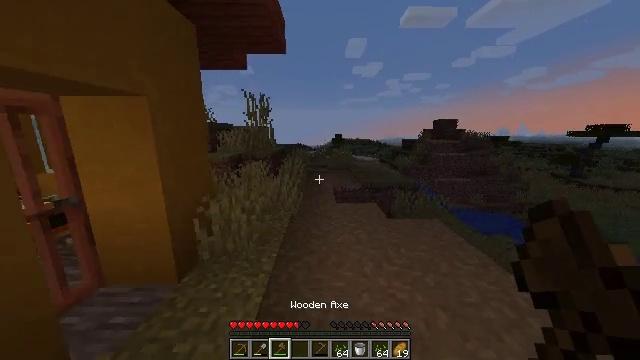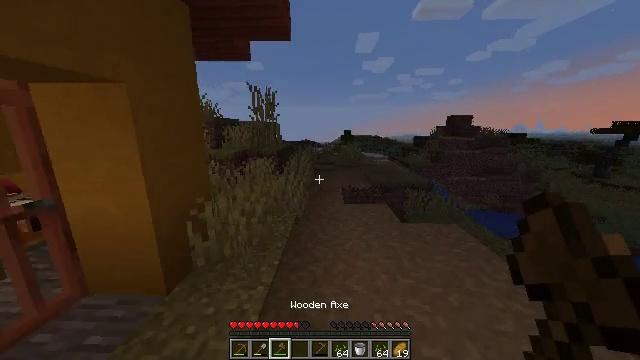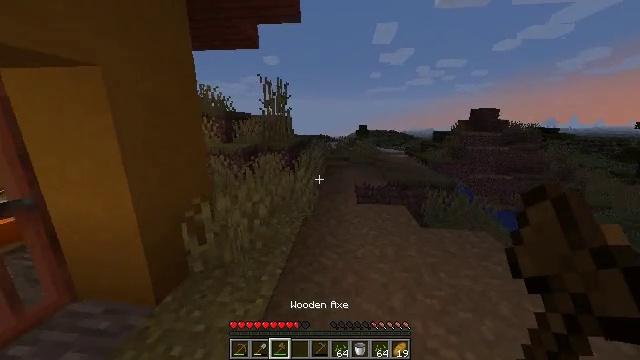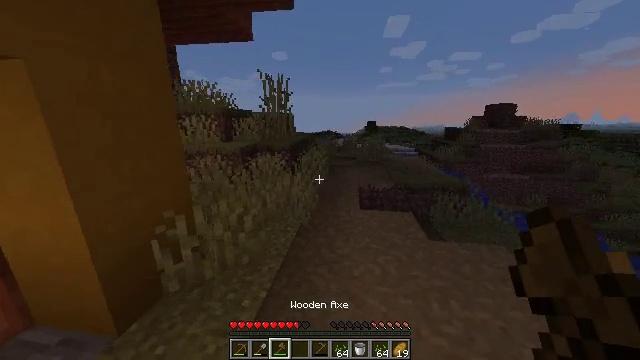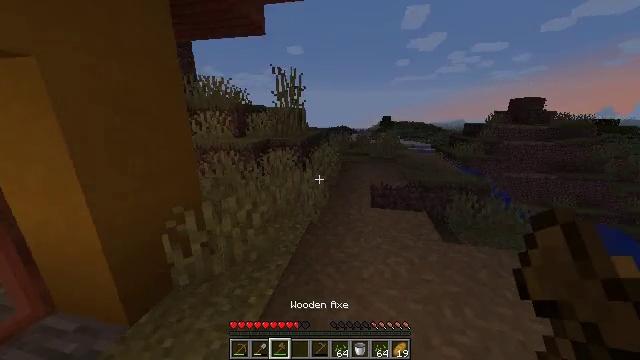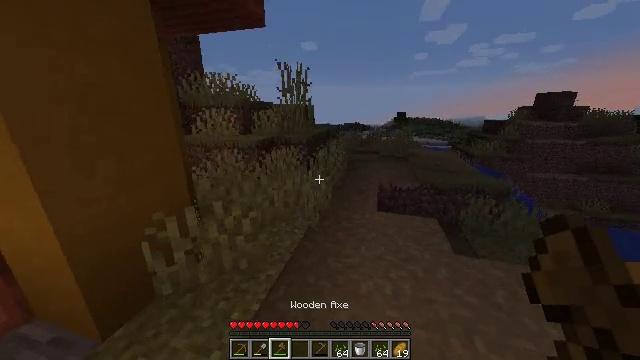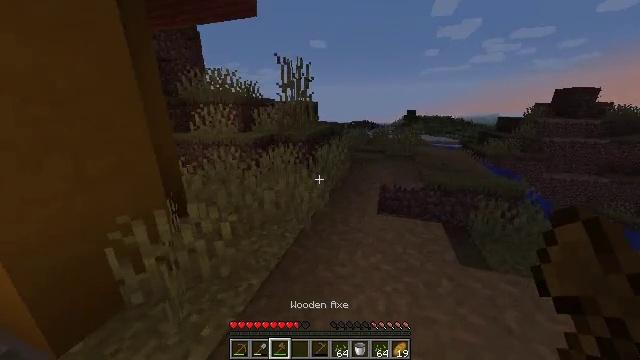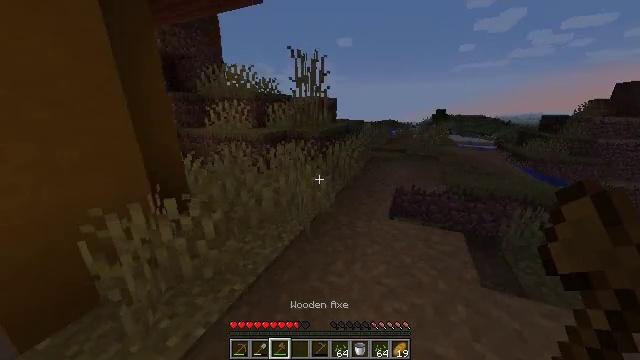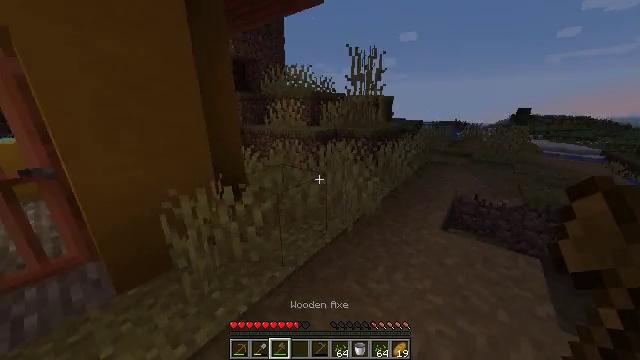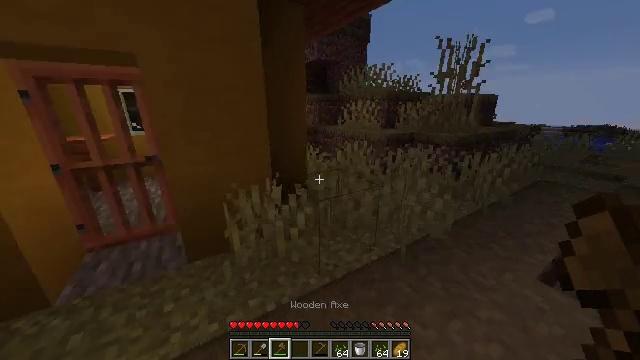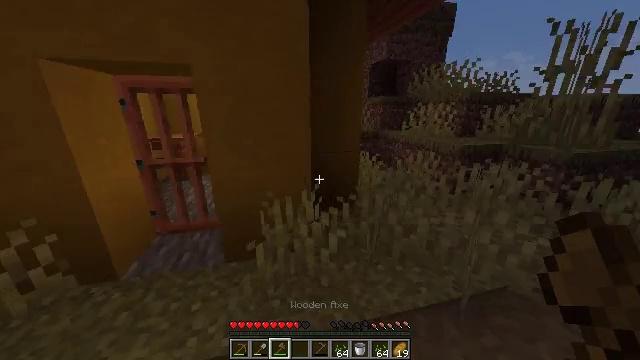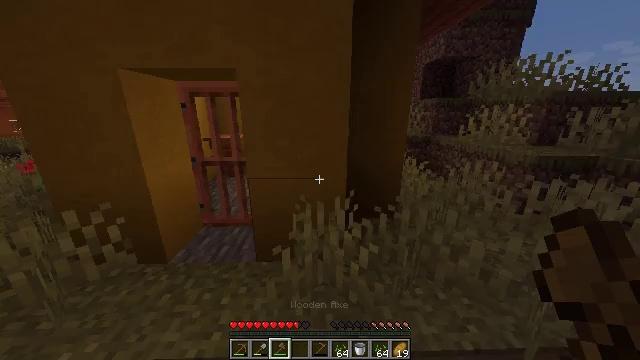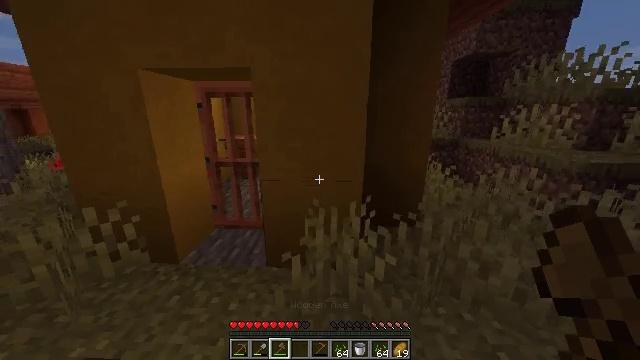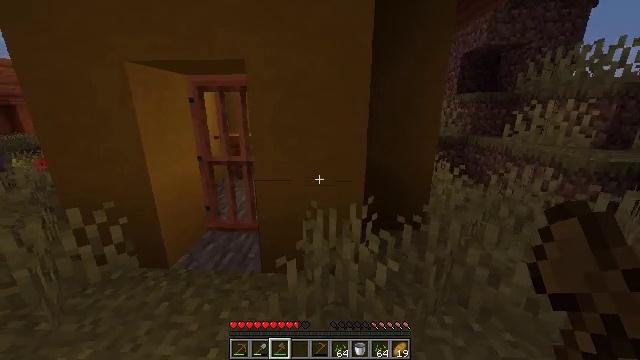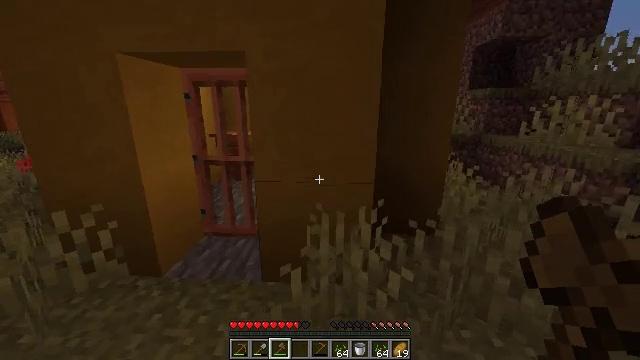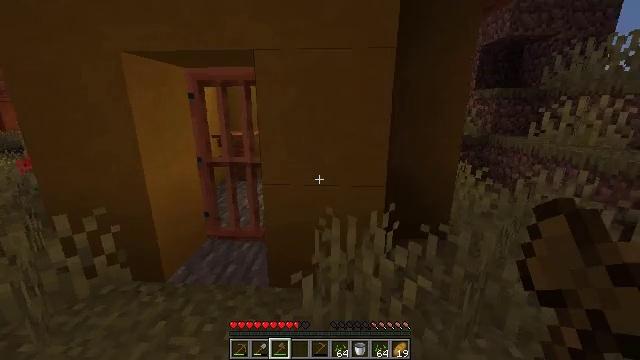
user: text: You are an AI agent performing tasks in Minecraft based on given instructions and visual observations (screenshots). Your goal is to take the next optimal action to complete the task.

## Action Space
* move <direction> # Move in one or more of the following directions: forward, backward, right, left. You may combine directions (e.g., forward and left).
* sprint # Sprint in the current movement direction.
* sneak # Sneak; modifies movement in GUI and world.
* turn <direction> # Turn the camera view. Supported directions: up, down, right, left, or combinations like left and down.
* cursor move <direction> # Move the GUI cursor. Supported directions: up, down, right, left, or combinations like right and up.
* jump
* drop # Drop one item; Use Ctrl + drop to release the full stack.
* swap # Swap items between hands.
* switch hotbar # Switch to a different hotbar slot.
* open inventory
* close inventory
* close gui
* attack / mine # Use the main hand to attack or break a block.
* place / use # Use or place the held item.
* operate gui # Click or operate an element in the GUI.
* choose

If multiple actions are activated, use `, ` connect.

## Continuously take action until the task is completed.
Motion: motion action
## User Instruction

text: Mine the orange bed.
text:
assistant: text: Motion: move forward, sprint, turn left and down
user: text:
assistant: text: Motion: move forward and move right, sprint, turn left and down
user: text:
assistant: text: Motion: move forward and move right, sprint, turn left
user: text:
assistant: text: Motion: move forward and move right, sprint, turn left and down
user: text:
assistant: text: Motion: move forward and move right, sprint, turn left
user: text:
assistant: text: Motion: move forward and move right, sprint, turn left
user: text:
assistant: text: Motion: move forward and move right, turn left
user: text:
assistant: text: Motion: move forward and move right, turn left
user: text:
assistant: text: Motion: move forward, turn left
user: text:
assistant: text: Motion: move forward, turn left
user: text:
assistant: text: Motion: turn left
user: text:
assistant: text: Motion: turn left
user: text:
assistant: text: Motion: no_op
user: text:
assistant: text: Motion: move left
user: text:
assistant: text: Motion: move forward and move left
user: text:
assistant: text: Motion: move forward and move left
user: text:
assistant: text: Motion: move forward and move left
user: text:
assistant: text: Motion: move forward and move left
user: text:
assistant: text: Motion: move forward and move left
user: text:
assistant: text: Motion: move forward and move left
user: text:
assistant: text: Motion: move forward and move left, use / place
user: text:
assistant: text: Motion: move forward, use / place
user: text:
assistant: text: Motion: move forward, use / place
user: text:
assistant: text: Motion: move forward
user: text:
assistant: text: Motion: move forward
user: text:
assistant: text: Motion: move forward
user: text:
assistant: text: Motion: move forward, turn right and down
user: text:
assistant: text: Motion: move forward, turn right and down
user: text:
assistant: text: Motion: move forward, turn right and down
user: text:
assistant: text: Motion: move forward, turn right and down